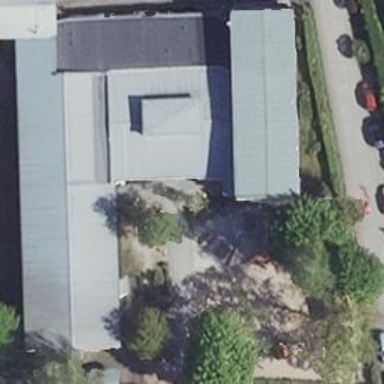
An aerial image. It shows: Kindergarten.